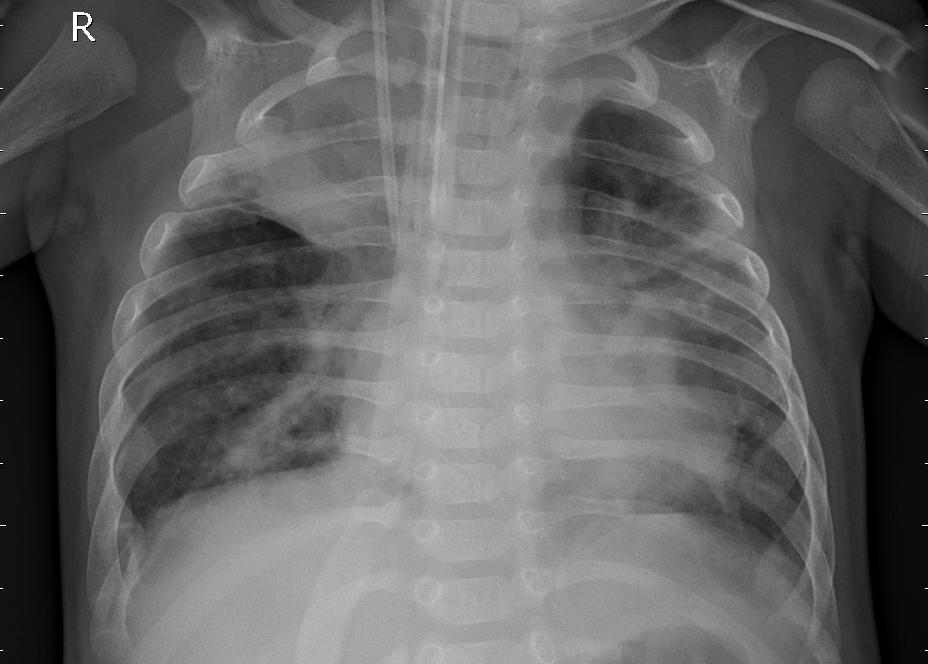
Diagnosis: PNEUMONIA